Field crop: maize
Growth stage: 2
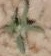
Species: atriplex